Question: There is a website which has a two small '<-' '->' buttons for navigation, and their HTML code is like this:
'<-':
'''
<a class="left prev browse" href="javascript:;">&lt;</a>
'''
'->':
'''
<a class="right next browse" href="javascript:;">&gt;</a>
'''
What I don't understand is how is there JavaScript being triggered here ? What event/function is being called ?
I can't figure out what event/function is triggered when we click the '<-' '->' buttons. How are the messages sliding ?
<URL>
'<-''->'

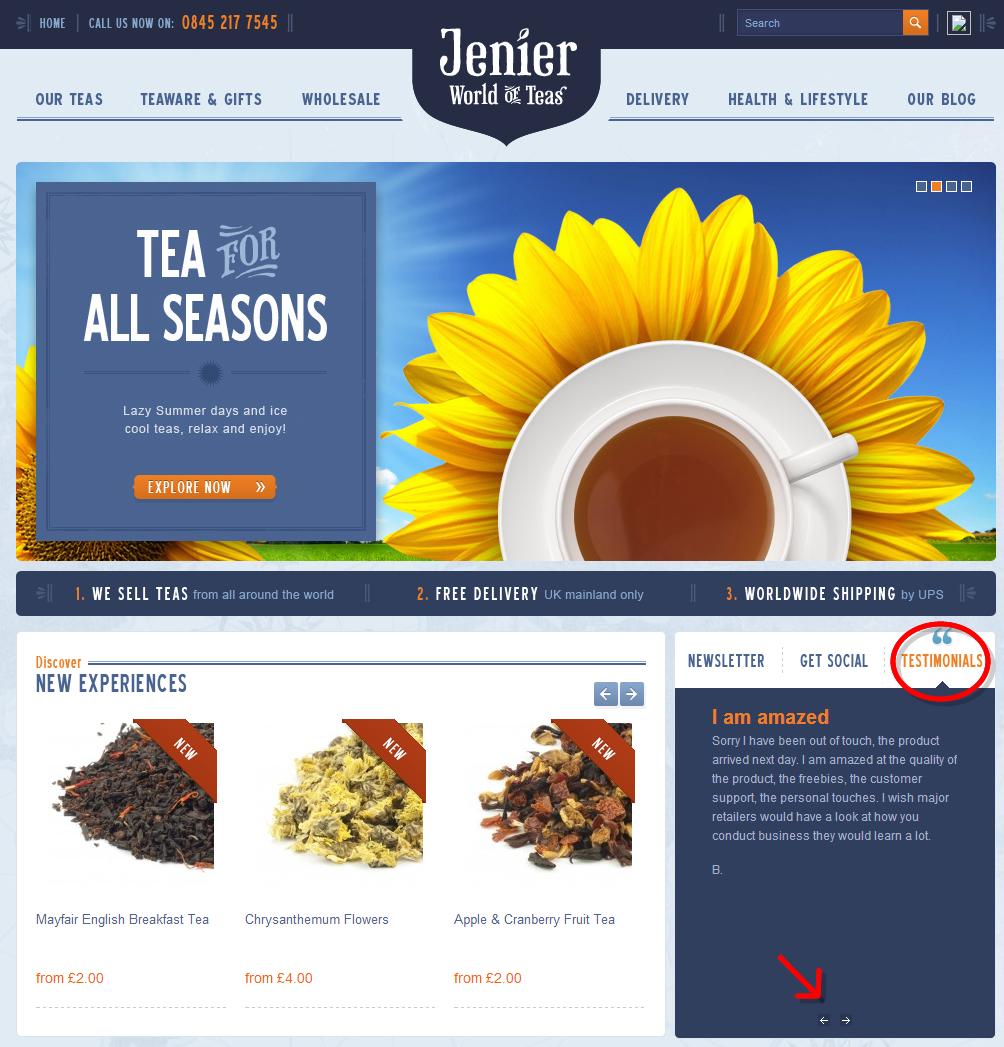
Answer: In your site there is used the library of javasript its jQuery and thru which the next and pre are working the code is written in the file which is library of jQuery.
You can find this functionality in this file.
You can see that there is two case in switch. these are:
'''
case "prev":
case "next":
'''
In these case the next and pre buttons code is written.